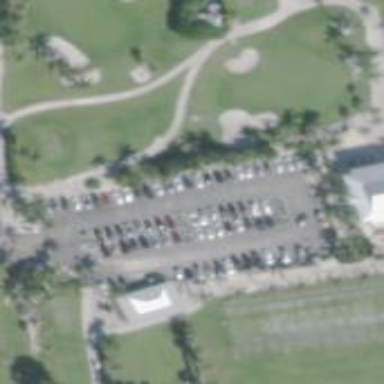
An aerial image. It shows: Path used for both walking and golf.